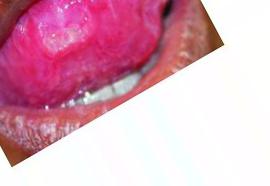
Condition: Mouth Ulcer